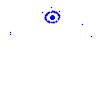
Particle: electron